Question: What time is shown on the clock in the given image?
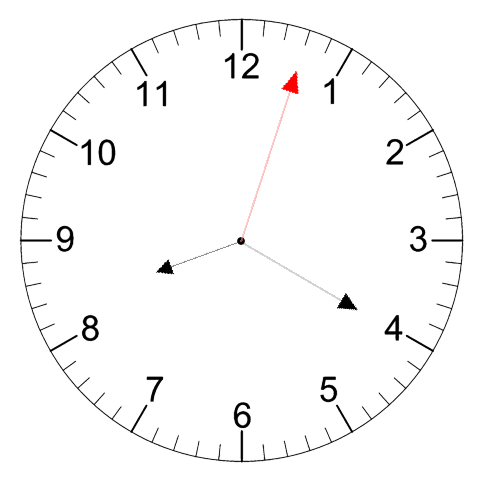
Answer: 08:20:03